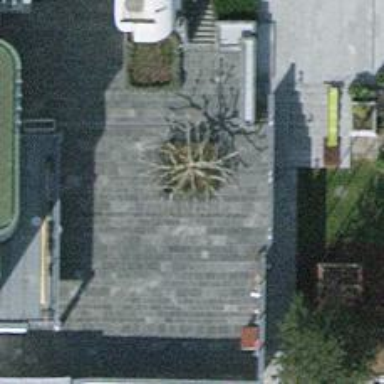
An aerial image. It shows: Black bench.